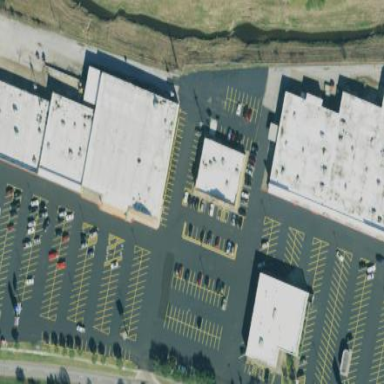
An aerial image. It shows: Retail area.